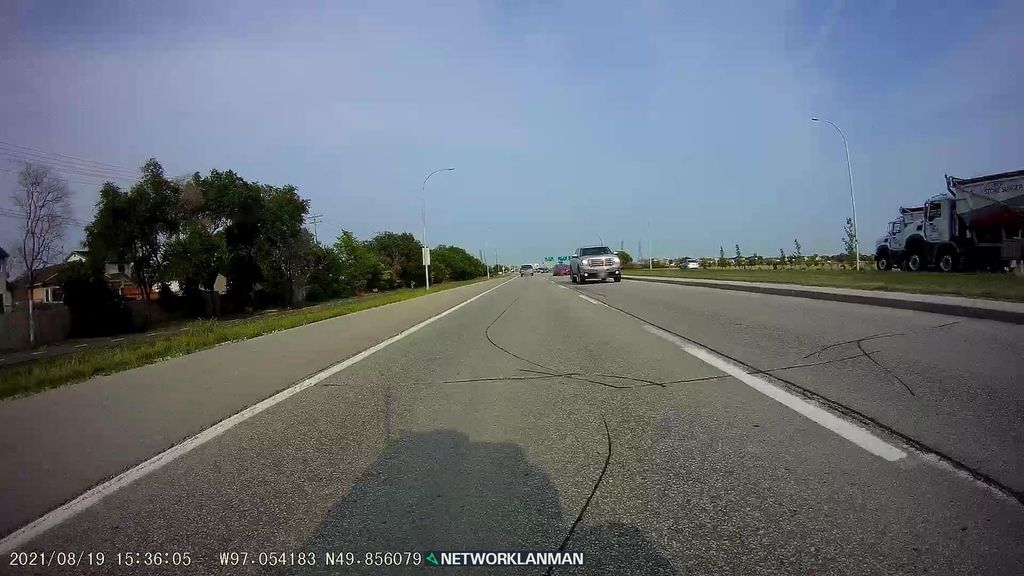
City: winnipeg